Question: I have an inline chat application which I got from <URL>, which is working brilliantly. The application allows a user to chat with users that are registered on the system. Ie:
Now I need to show if the user is online or offline.
So my question is how do I show online users using PHP?
Thank You
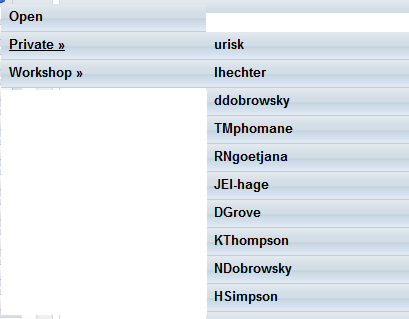
Answer: Basically what you need is a way to register users activity.
One way you can do this is doing it by sessions within PHP, and you log these. There are tons of ways to register then your activity in a log. If the activity is not updated for example in 5 minutes, the user is offline. Bassically you just need then a sessionId, and a timestamp (and i would recommend this also to hang to a userid). If offline, there is no userId assigned and when online you add a userId. If you have those, its pretty easy. Its a matter of updating them constantly when a new page is loaded and if they log out, you simply destroy the session, or update it so it wont be linked to the user.
It may not be the best system, but it works, and it might help you.